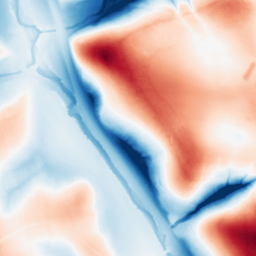
Category: trend_removal
Decomposition family: local_polynomial
Decomposition parameters: window_size: 101
degree: 1
Upsampling method: bicubic
Upsampling parameters: scale: 2
Upsampling scale: 2